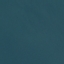
Land use / land cover: SeaLake